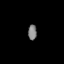
Tissue: skin
Cell type: Epithelial cells
Senescence score: 0.6885
Nuclear area (px): 130
Mean DAPI intensity: 125.831